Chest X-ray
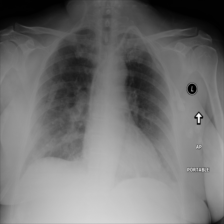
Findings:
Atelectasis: negative
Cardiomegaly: negative
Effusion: negative
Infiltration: negative
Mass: negative
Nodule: negative
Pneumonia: negative
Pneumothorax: negative
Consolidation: negative
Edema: negative
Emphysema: negative
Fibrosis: negative
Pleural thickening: negative
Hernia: negative